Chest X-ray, PA view. Patient: 18 years old, sex F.
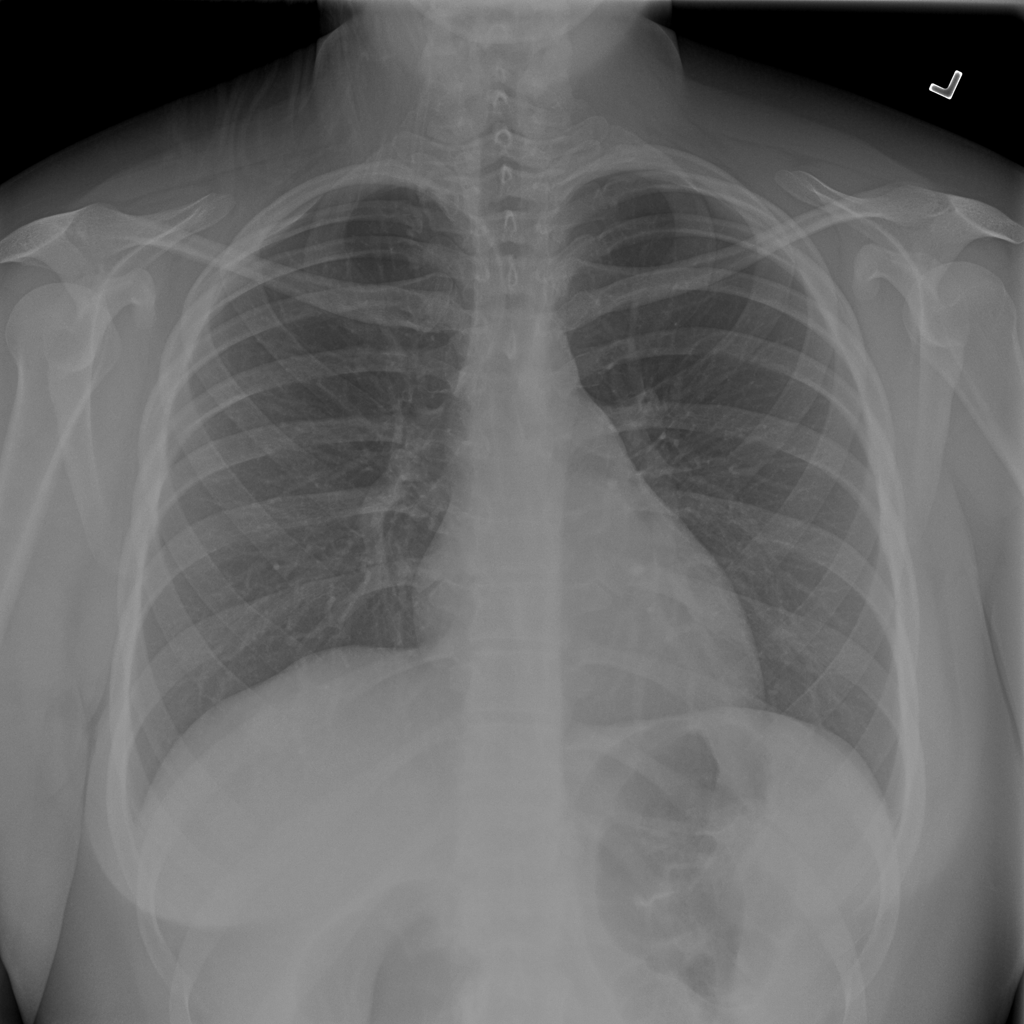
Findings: No Finding